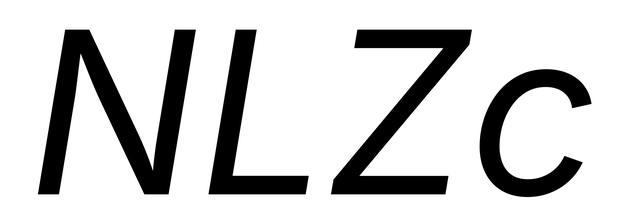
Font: Inter-Italic_Italic